Question: I am looking for a good tutorial or sample code, that would show how to crop an image taking from iphone camera
something in lines of

but you would control the corners with your fingers
any tip would be greatly appericated, as i tried in many way but didn't get a result.
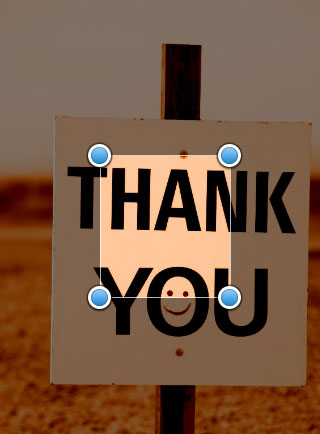
Answer: some changes in the button action
'''
-(IBAction) cropImage:(id) sender{
// Create rectangle that represents a cropped image
// from the middle of the existing image
float xCo,yCo;
float width=bottomCornerPoint.x-topCornerPoint.x;
float height=bottomCornerPoint.y-topCornerPoint.y;
if(width<0)
width=-width;
if(height<0)
height=-height;
if(topCornerPoint.x <bottomCornerPoint.x)
{
xCo=topCornerPoint.x;
}
else
{
xCo=bottomCornerPoint.x;
}
if(topCornerPoint.y <bottomCornerPoint.y)
{
yCo=topCornerPoint.y;
}
else {
yCo=bottomCornerPoint.y;
}
CGRect rect = CGRectMake(xCo,yCo,width,height);
// Create bitmap image from original image data,
// using rectangle to specify desired crop area
UIImage *image = [UIImage imageNamed:@"abc.png"];
CGImageRef imageRef = CGImageCreateWithImageInRect([image CGImage], rect);
UIImage *img = [UIImage imageWithCGImage:imageRef];
CGImageRelease(imageRef);
// Create and show the new image from bitmap data
imageView = [[UIImageView alloc] initWithImage:img];
[imageView setFrame:CGRectMake(110, 600, width, height)];
imageView.image=img;
[[self view] addSubview:imageView];
[imageView release];
}
'''